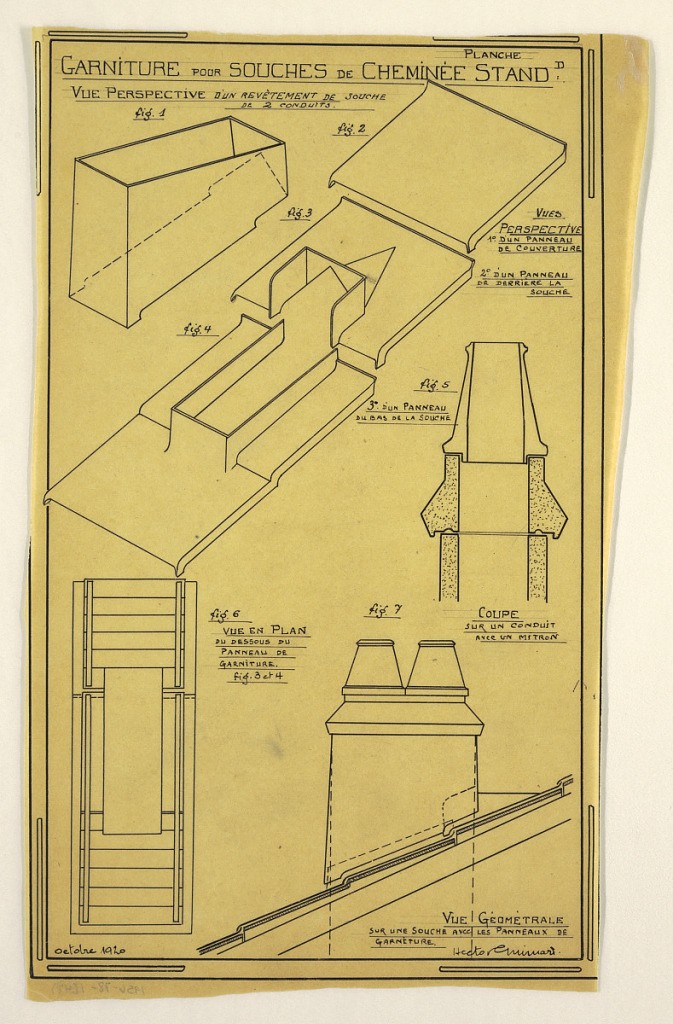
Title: Design for a Mass-Operational House Designed by Hector Guimard, Chimney Support Construction
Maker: Hector Guimard, French, 1867–1942
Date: October 1920
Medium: Pen and black ink, graphite on tracing paper
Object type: Drawing
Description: Design for a mass-operational house by Guimard, detailing the construction of the chimney supports.